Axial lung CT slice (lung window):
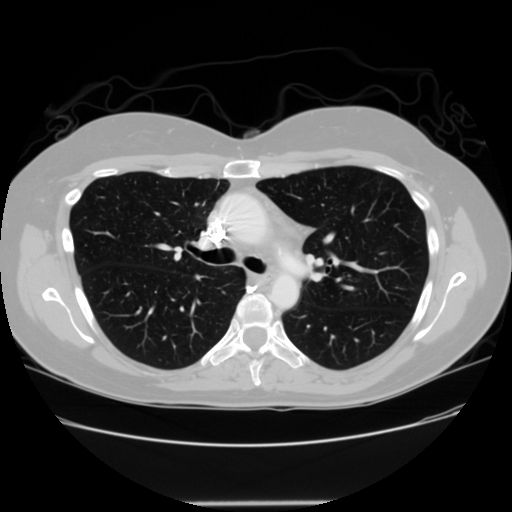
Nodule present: no